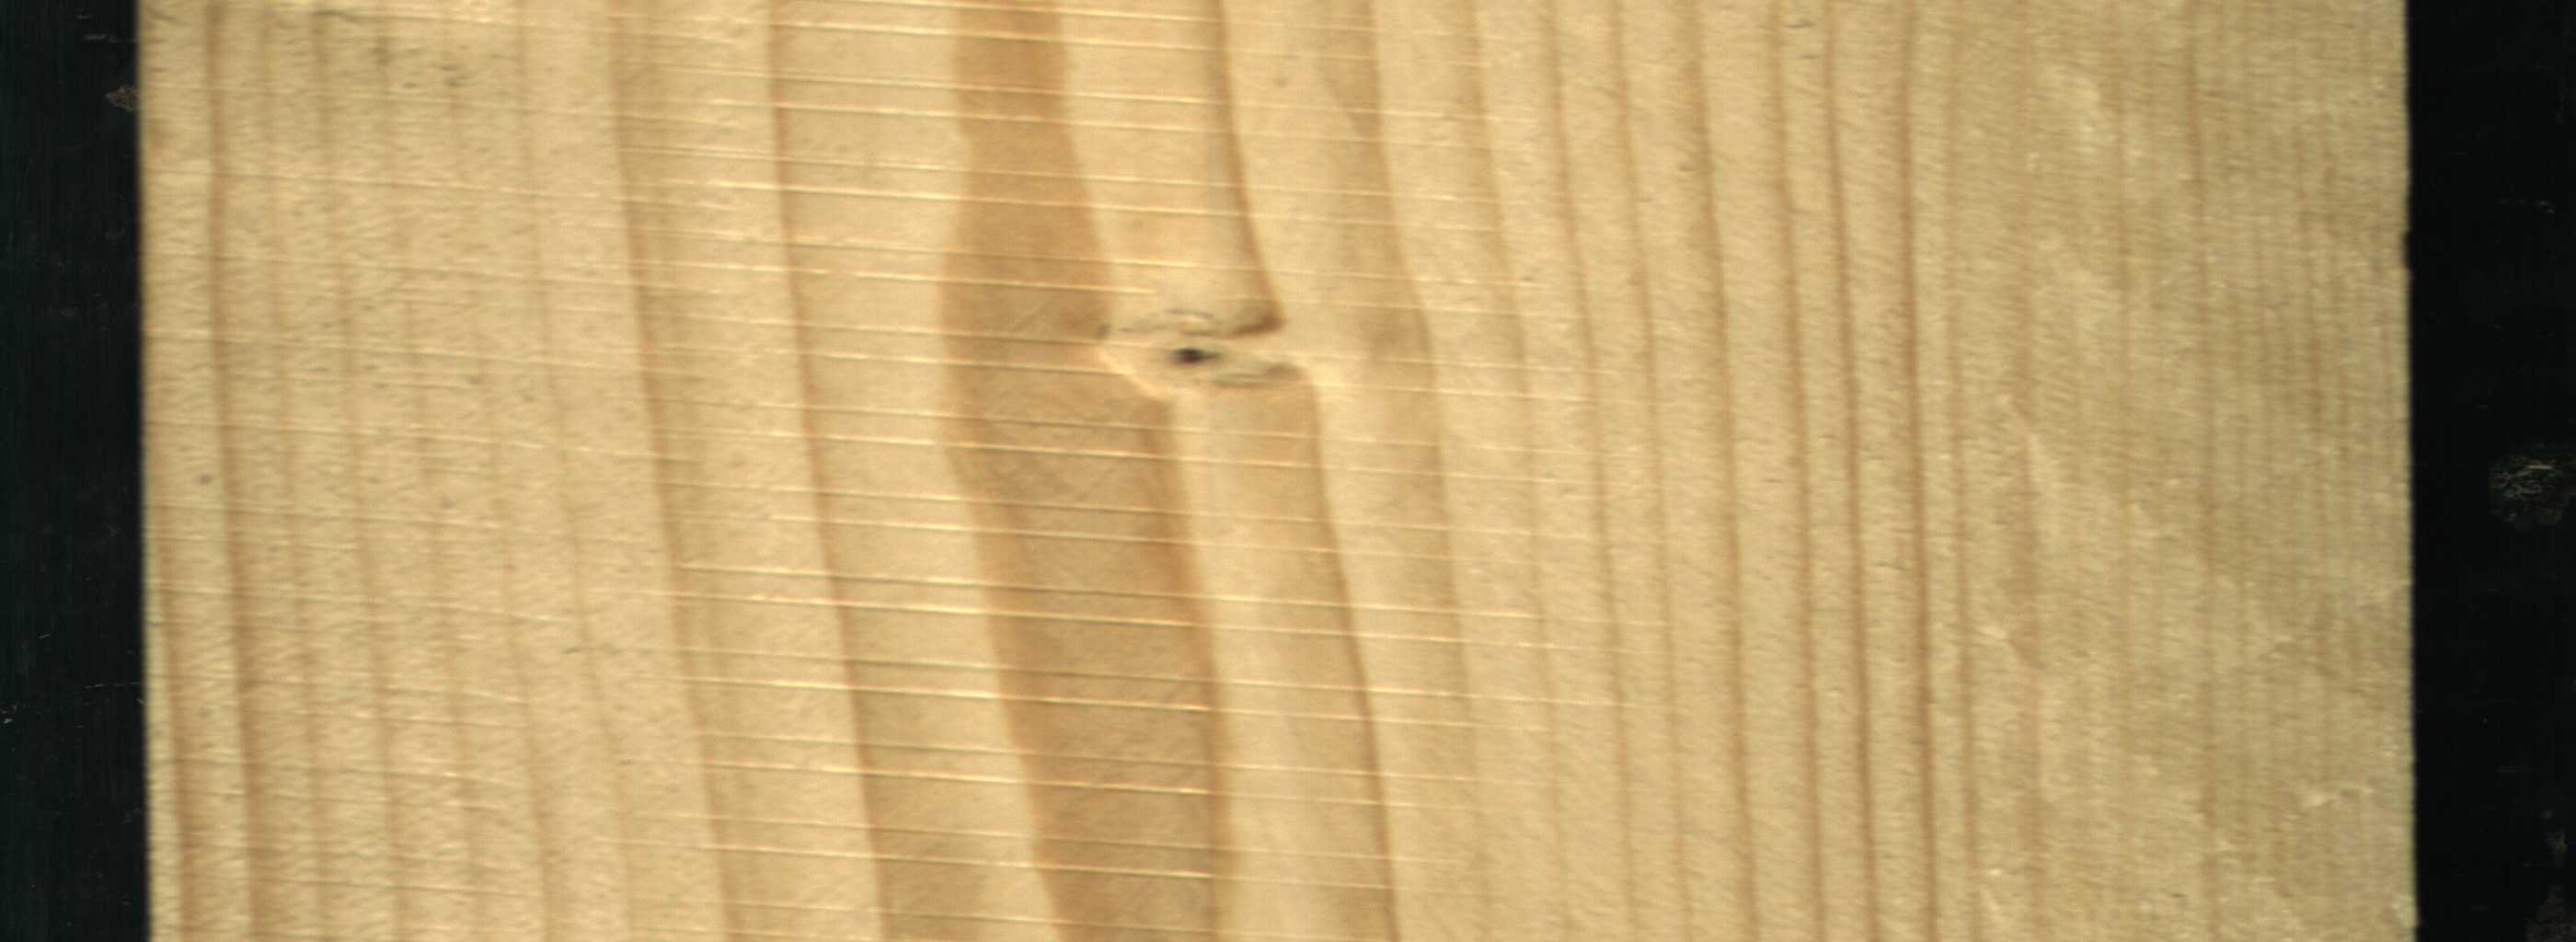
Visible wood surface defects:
Live_Knot